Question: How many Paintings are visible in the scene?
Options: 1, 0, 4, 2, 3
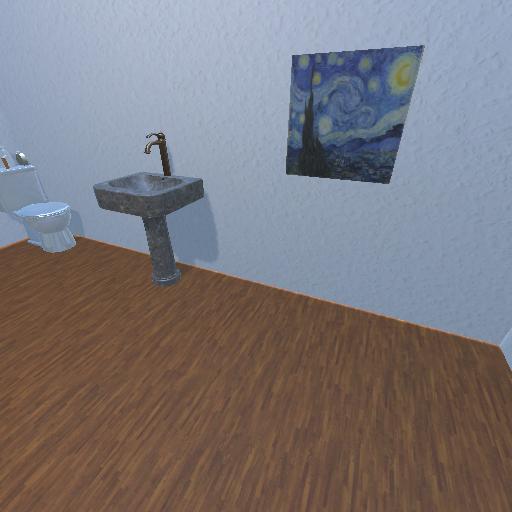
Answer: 1